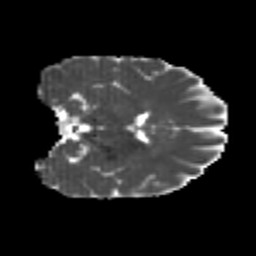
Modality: MD
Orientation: coronal
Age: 26
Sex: female
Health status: healthy
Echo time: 0.074 s